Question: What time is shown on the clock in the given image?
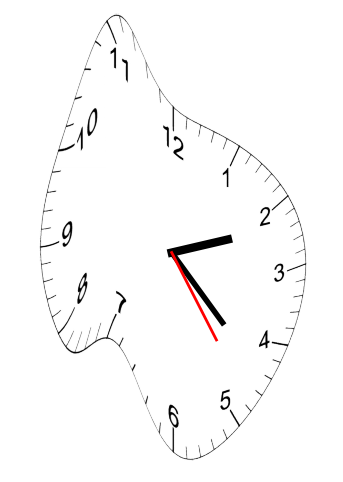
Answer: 02:22:24